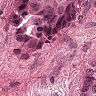
Metastatic tissue present: yes